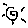
Label: sun